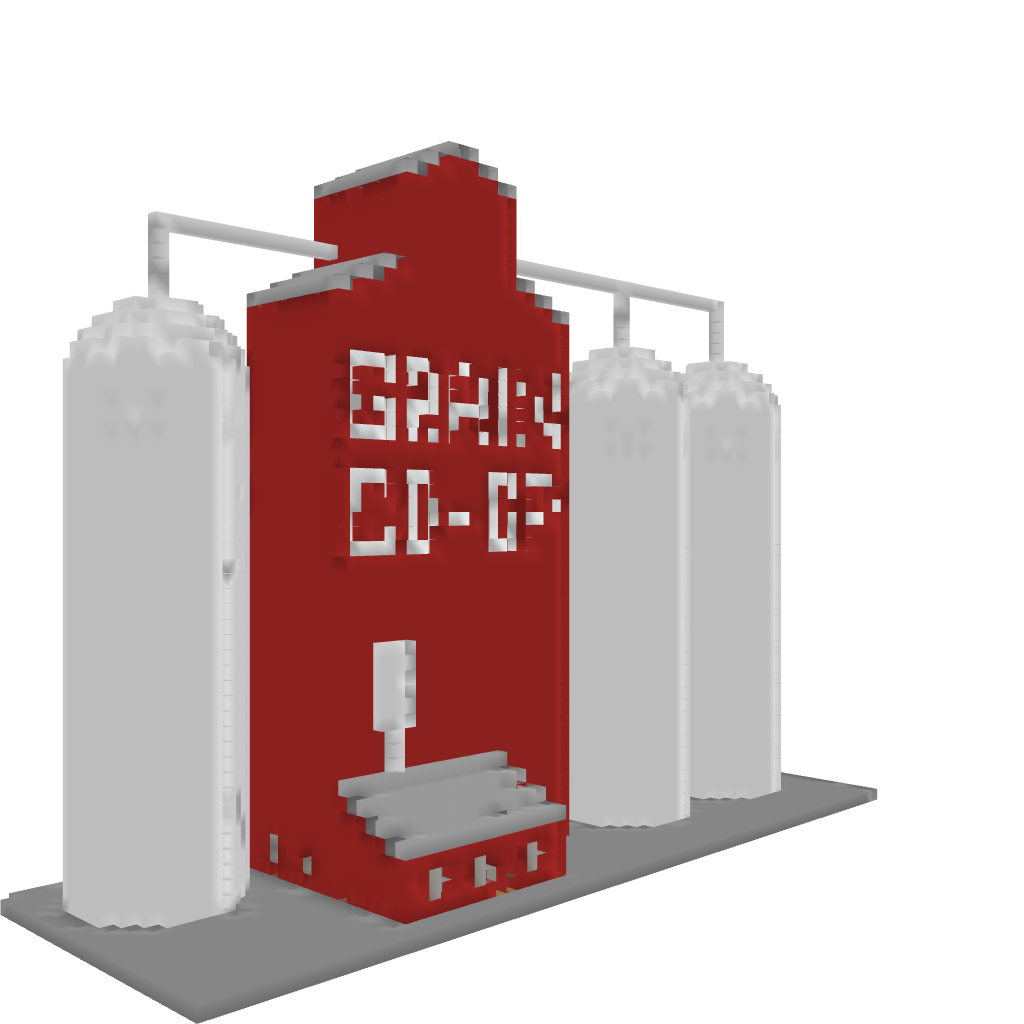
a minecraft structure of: Grain Elevator